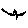
Label: bird